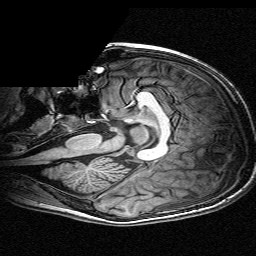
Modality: T1w
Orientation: sagittal
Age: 10
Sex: male
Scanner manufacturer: siemens
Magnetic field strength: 3 T
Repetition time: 2.3 s
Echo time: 0.00336 s